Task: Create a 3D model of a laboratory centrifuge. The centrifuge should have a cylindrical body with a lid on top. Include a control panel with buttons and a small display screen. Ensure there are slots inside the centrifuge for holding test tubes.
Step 312:
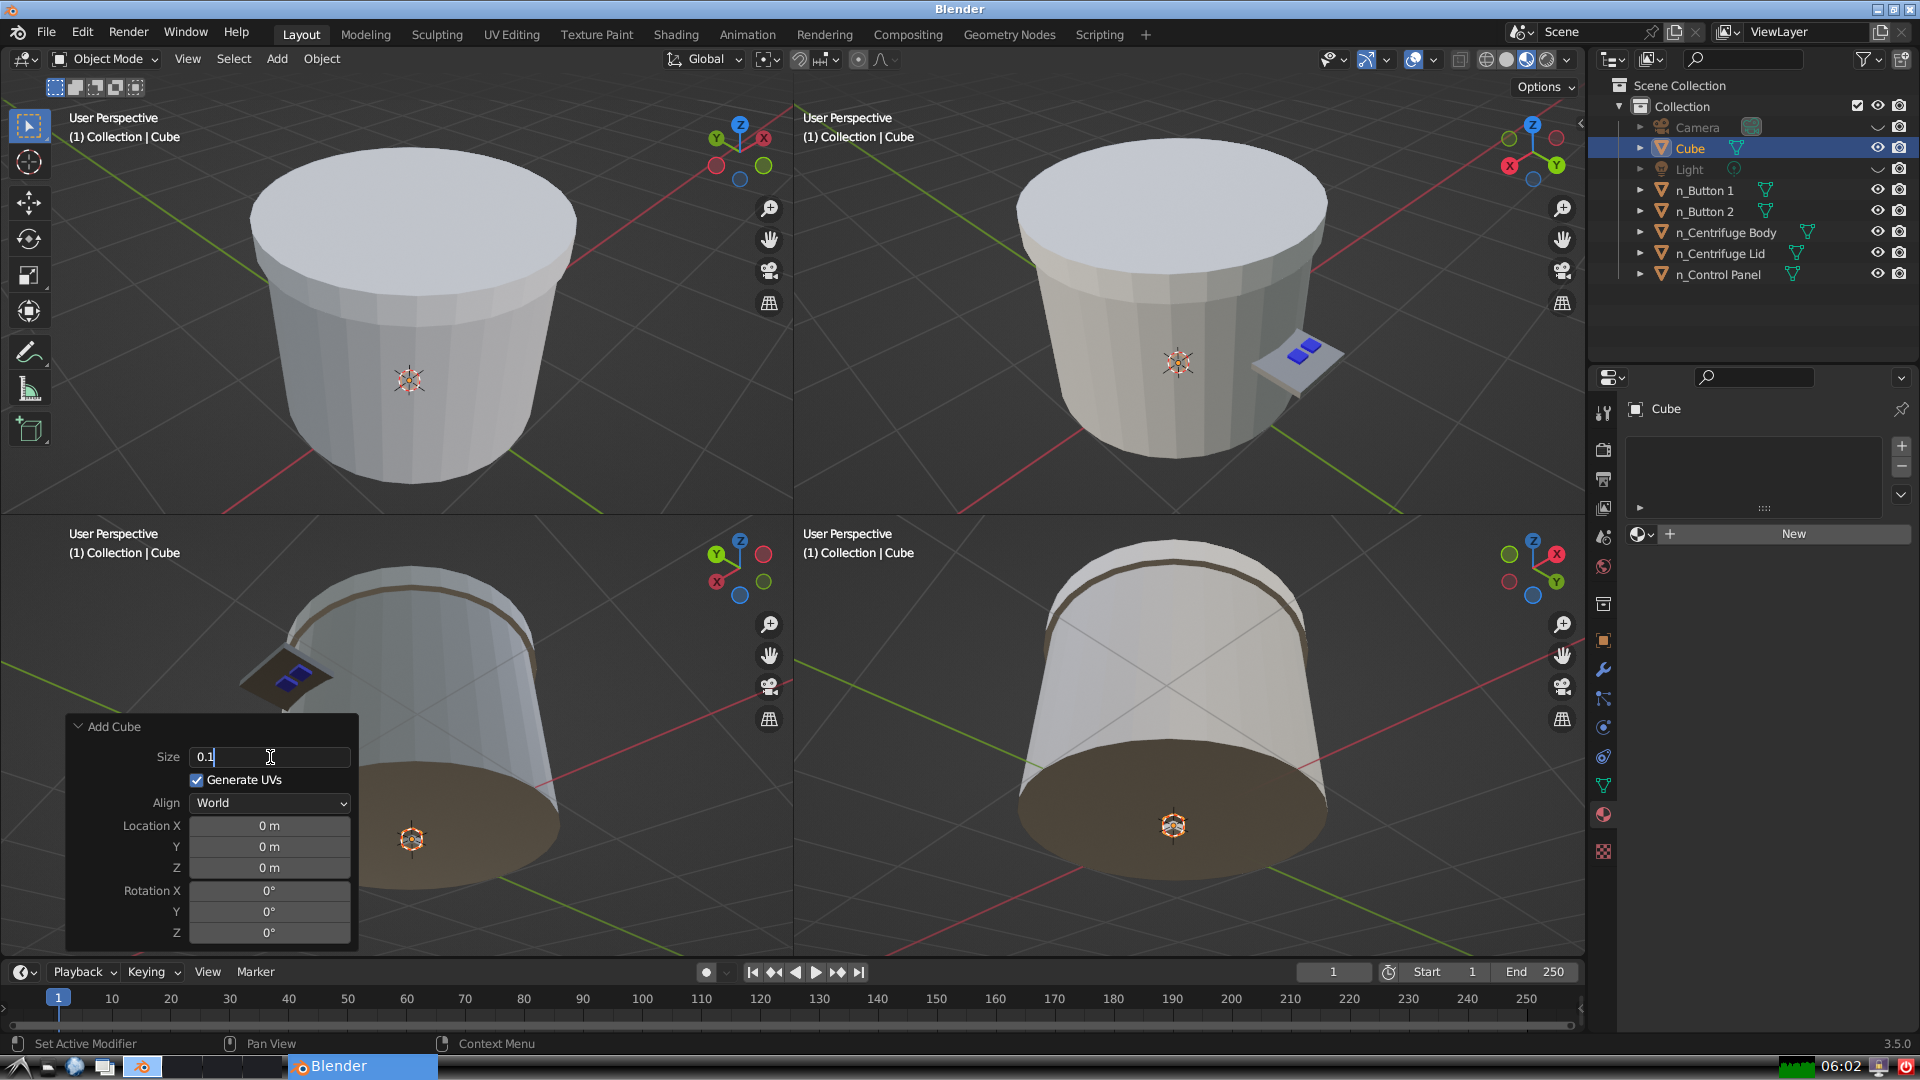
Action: {"key_press": ['Return']}